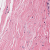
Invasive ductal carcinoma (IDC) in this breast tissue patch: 0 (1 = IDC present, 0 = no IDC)